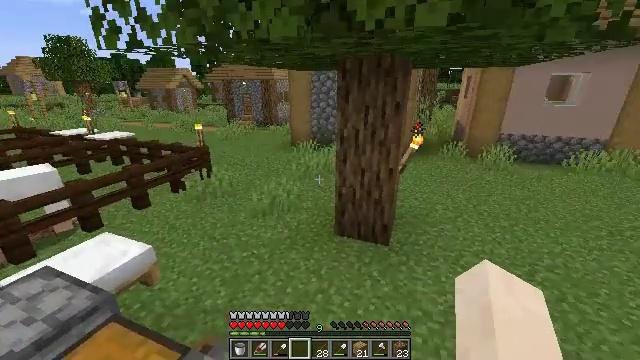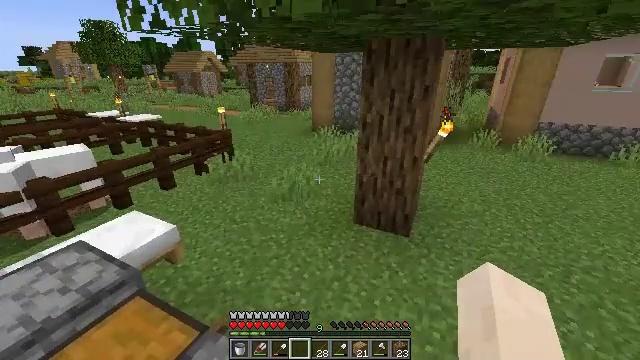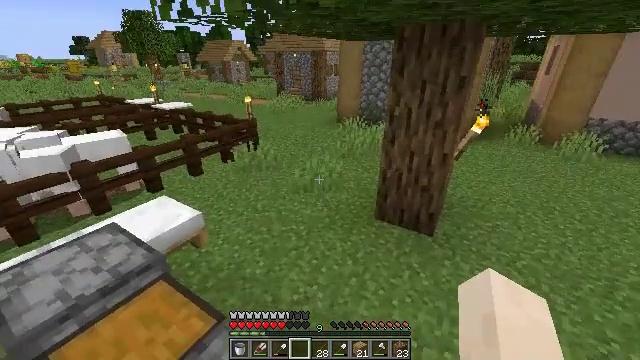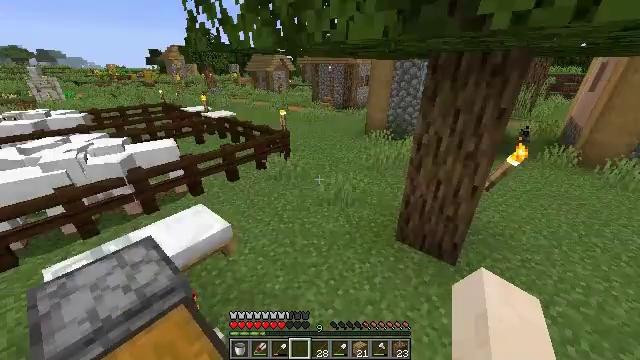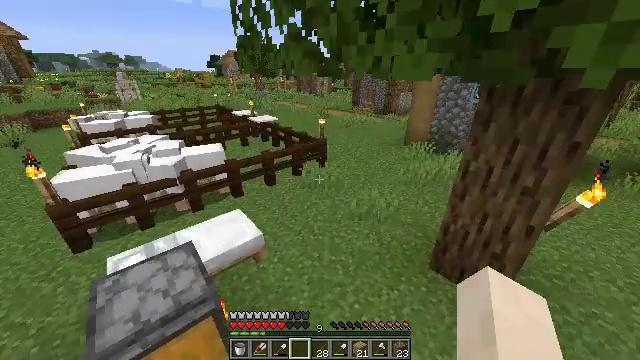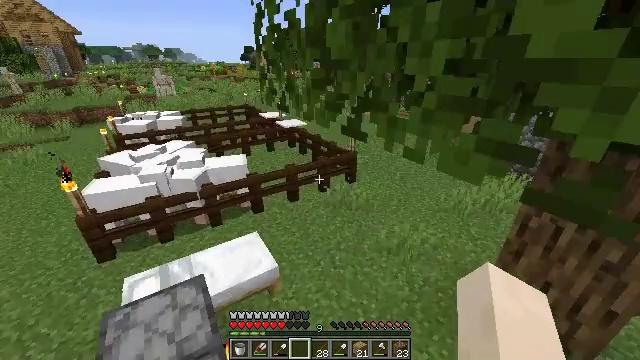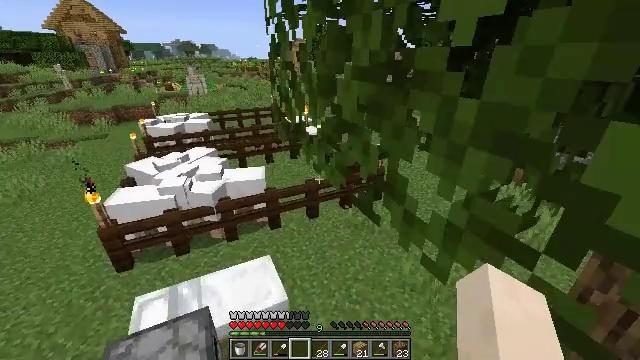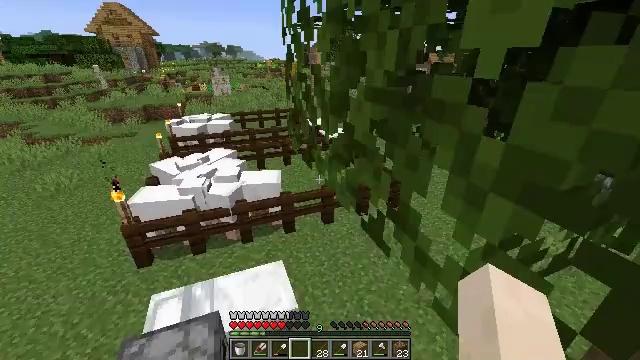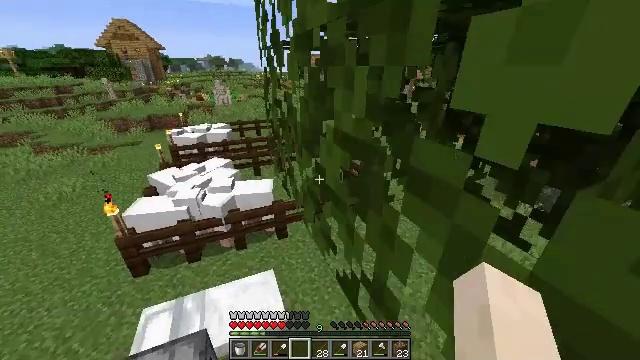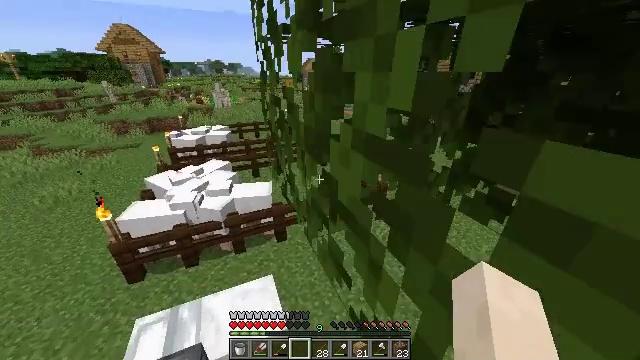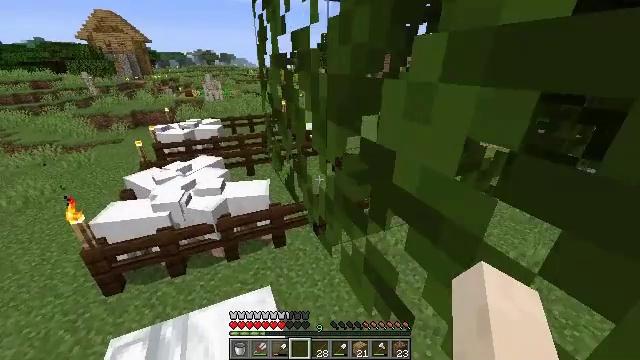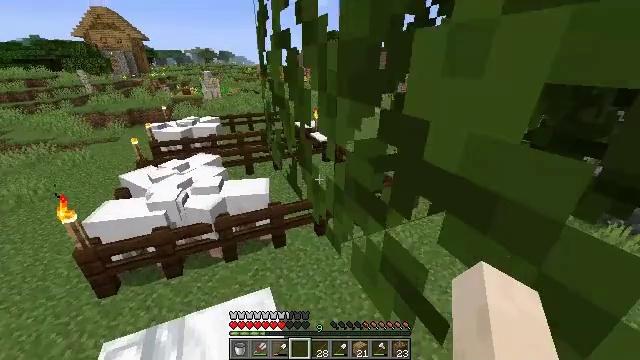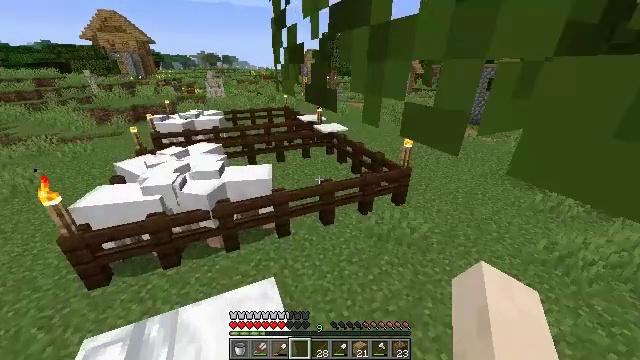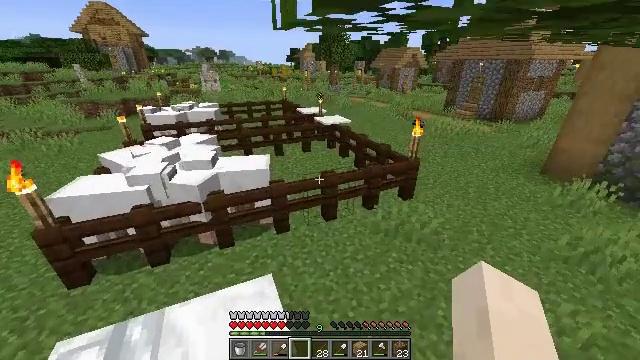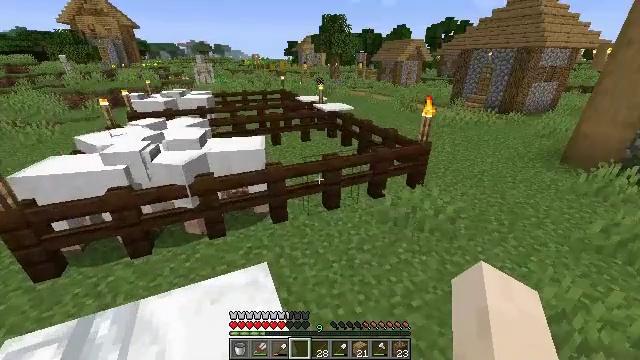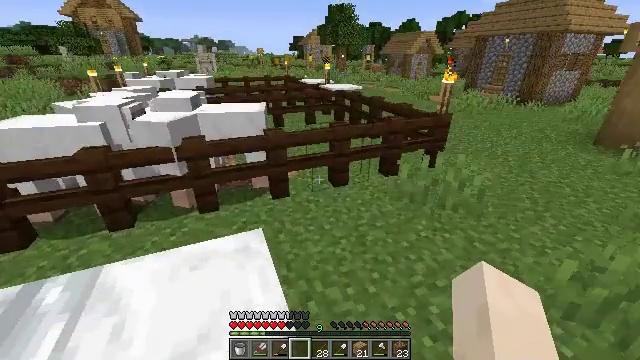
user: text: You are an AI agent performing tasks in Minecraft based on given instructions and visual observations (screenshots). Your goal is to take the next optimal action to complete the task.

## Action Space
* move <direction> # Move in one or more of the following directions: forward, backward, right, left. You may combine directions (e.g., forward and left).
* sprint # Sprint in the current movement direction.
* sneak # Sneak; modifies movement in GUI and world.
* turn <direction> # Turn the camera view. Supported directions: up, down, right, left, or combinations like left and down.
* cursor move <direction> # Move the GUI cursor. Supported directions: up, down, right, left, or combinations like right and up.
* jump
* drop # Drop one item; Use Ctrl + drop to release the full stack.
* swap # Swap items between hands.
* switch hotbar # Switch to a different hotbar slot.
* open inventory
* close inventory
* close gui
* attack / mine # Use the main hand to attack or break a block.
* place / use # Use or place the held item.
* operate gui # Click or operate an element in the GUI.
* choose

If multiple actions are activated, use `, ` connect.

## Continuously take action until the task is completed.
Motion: motion action
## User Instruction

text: Cook sand in a furnace to get glass.
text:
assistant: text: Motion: move forward, turn left and down, jump
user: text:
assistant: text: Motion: move forward, turn left and down, jump
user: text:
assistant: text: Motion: move forward, turn left, jump
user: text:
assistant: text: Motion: move forward, turn left, jump
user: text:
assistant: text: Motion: move forward, turn left, jump
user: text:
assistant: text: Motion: move forward, sprint, turn left, jump
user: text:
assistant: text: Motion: move forward, sprint, turn left, jump
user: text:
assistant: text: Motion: move forward, sprint, turn right, jump
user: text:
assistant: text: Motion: move forward, sprint, jump
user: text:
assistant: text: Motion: move forward
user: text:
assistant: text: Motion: move forward
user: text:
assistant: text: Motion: move forward and move right
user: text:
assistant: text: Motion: move forward and move right
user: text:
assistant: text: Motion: move right
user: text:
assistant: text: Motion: move right, turn left
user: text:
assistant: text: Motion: move right, turn left
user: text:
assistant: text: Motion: move right, turn left
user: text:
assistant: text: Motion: move right, turn left
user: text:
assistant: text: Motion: move right, turn left
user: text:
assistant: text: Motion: turn left
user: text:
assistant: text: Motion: turn left
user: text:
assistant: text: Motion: turn left
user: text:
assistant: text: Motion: turn left
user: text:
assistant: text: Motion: turn left
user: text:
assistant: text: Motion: turn left
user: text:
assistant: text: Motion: no_op
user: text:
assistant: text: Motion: move left
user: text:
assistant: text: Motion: move left
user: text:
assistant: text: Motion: move left
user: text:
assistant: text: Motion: move left